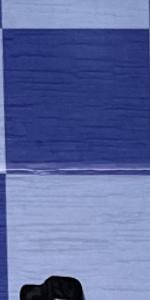
Label: Empty